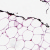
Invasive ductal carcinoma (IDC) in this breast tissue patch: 0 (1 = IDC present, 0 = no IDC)